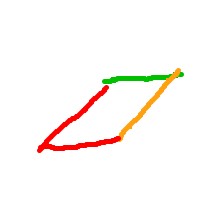
Shape: parallelogram